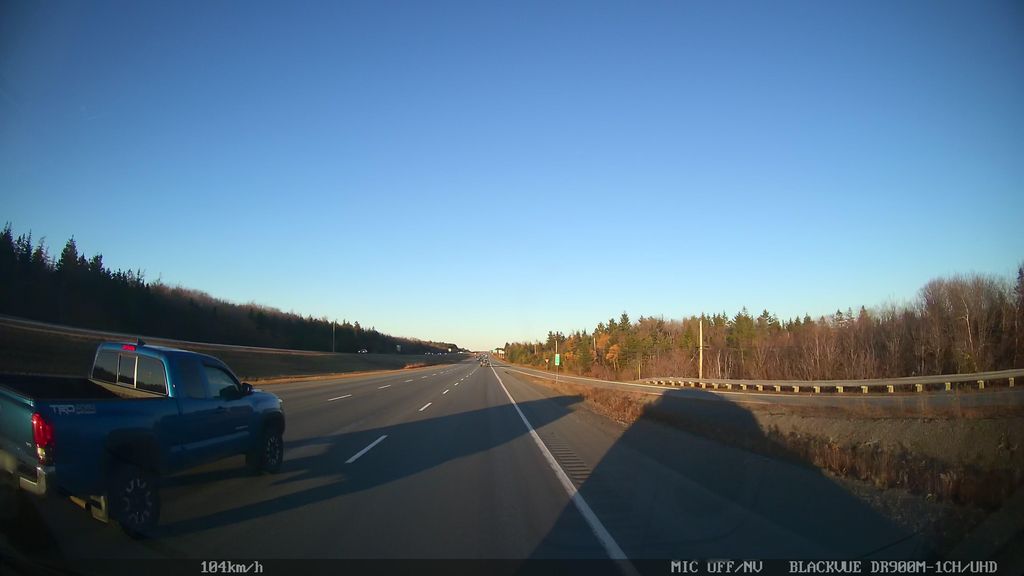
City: halifax